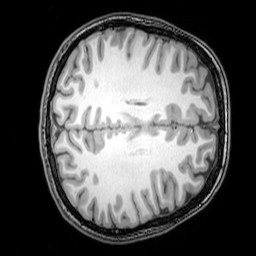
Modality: T1w
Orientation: axial
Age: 23
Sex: female
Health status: healthy
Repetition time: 0.081 s
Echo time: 0.037 s